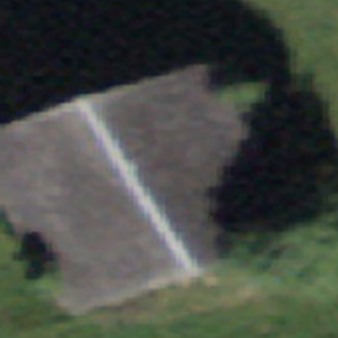
Label: other